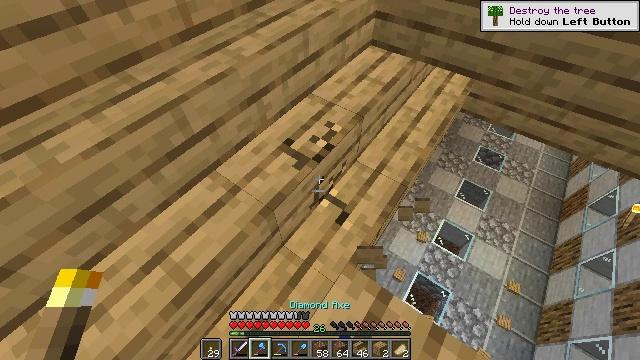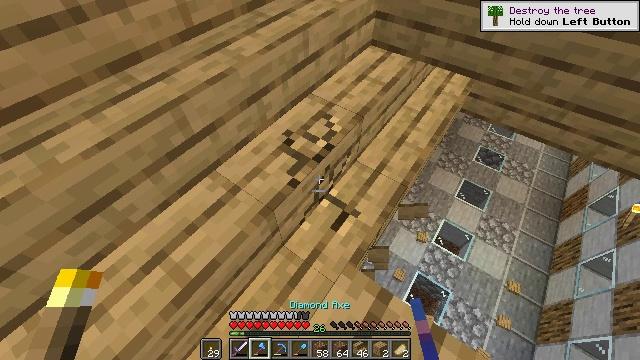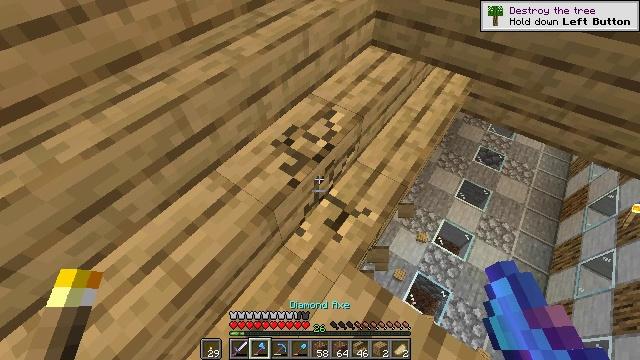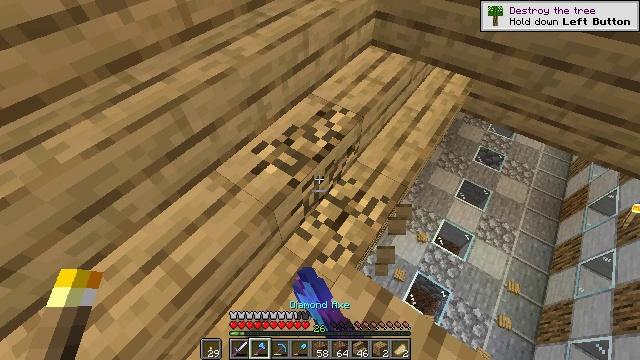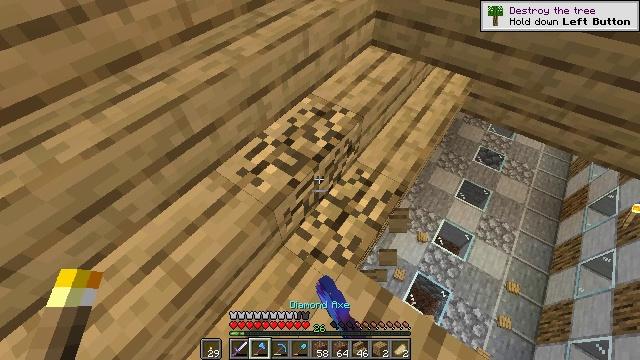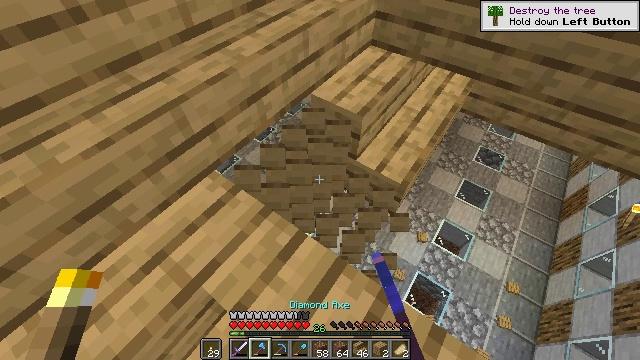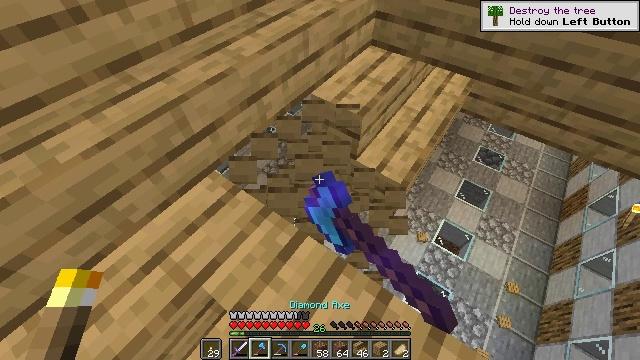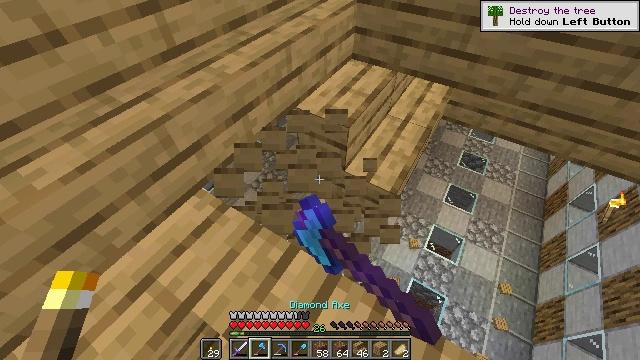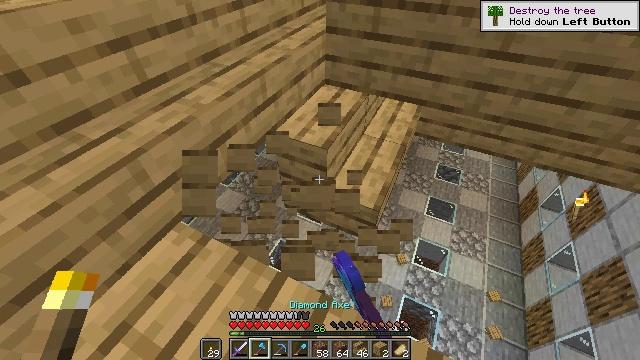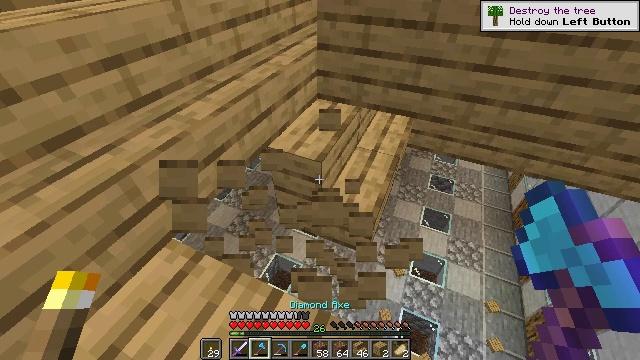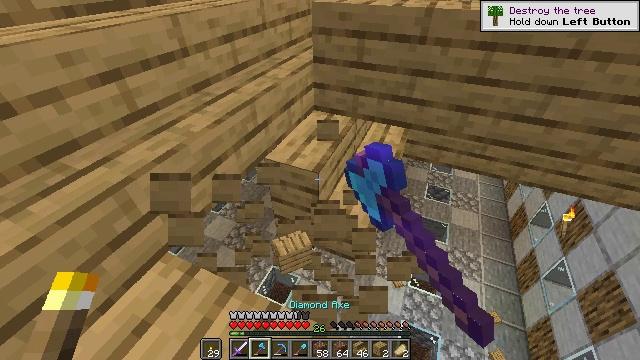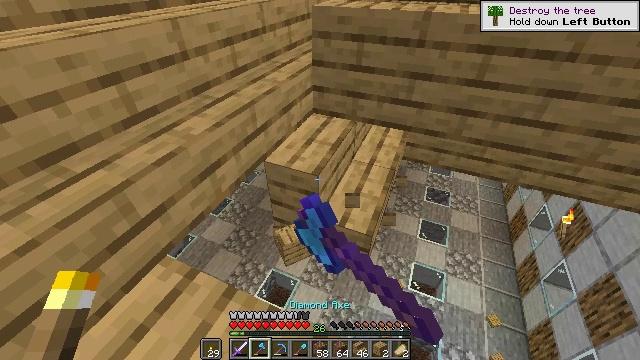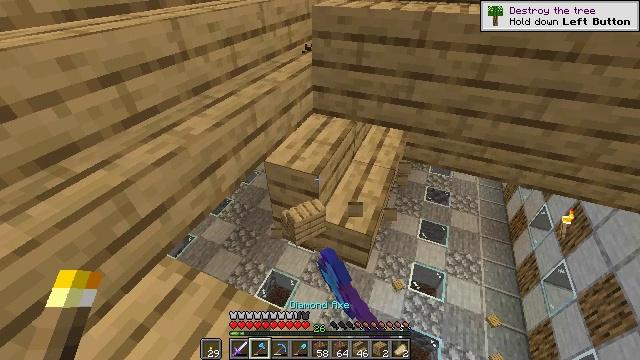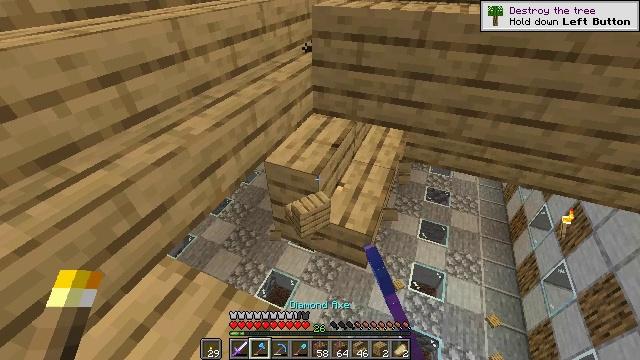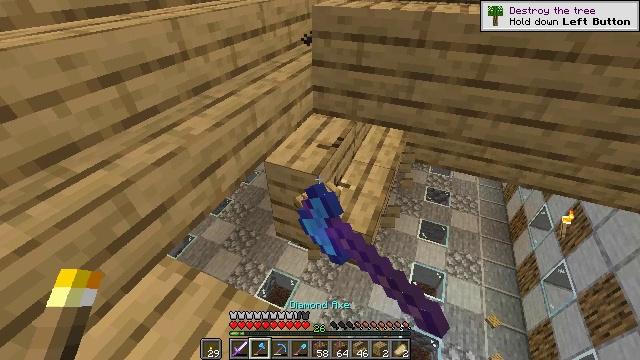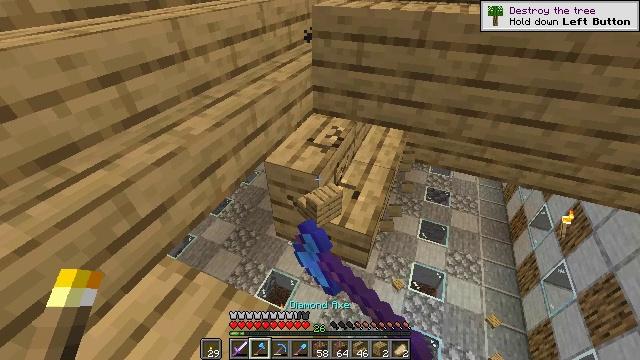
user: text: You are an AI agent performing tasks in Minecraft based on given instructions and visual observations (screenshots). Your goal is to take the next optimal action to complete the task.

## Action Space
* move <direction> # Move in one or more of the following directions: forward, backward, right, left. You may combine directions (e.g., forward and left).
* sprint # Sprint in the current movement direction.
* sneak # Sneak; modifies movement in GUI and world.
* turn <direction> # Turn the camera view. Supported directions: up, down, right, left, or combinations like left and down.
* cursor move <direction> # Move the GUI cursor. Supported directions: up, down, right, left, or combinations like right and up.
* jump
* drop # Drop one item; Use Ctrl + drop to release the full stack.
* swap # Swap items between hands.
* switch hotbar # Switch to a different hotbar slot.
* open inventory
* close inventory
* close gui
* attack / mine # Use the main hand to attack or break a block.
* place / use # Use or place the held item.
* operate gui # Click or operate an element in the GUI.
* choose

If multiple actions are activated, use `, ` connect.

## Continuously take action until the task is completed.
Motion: motion action
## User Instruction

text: Break the oak stairs.
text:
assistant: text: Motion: sneak, attack / mine
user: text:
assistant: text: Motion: sneak, attack / mine
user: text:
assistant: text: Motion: sneak, attack / mine
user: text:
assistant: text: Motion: sneak, attack / mine
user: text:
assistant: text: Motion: sneak, attack / mine
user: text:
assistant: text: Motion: sneak, attack / mine
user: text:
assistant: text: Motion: sneak, turn right and up, attack / mine
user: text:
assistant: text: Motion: sneak, turn right and up, attack / mine
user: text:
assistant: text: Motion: sneak, turn right and up, attack / mine
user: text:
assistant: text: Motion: sneak, turn up, attack / mine
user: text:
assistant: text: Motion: sneak, attack / mine
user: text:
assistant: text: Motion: sneak, attack / mine
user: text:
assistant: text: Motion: sneak, attack / mine
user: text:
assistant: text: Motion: sneak, attack / mine
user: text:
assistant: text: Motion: sneak, attack / mine
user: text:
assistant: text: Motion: sneak, attack / mine
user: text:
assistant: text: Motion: sneak, attack / mine
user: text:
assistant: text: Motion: sneak, attack / mine
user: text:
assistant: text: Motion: sneak, attack / mine
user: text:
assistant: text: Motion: sneak, attack / mine
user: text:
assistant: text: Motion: sneak, attack / mine
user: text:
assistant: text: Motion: sneak, attack / mine
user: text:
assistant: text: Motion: sneak, attack / mine
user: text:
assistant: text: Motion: sneak, attack / mine
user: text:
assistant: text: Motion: sneak, attack / mine
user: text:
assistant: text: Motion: sneak, attack / mine
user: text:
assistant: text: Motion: sneak
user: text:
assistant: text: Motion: sneak
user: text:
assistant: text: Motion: sneak
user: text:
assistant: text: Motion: sneak